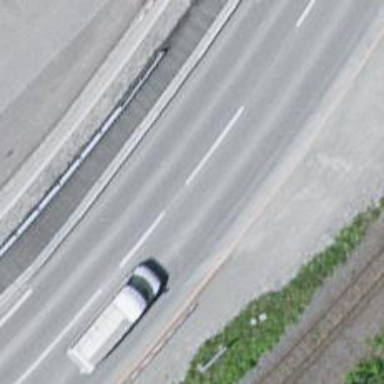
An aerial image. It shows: Tertiary road with asphalt surface. It includes cycle lane on both sides.